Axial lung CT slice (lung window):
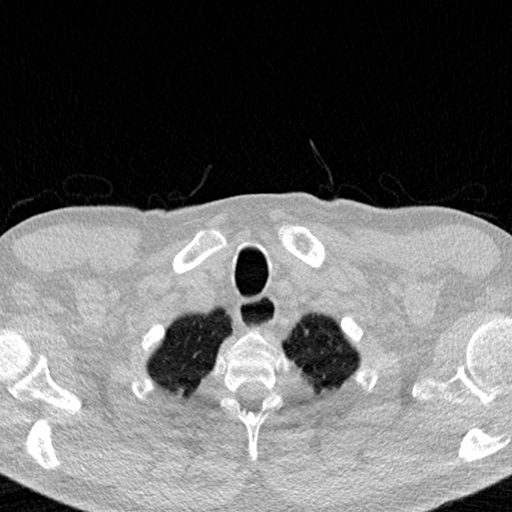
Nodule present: no